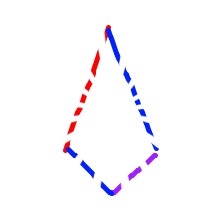
Shape: kite